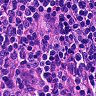
Metastatic tissue present: no